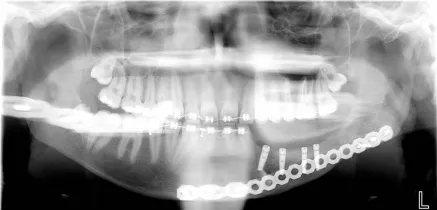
4 dental implants positioned at 9 month follow up after
tumor resection in order to reconstitute function and aesthetic of the
left mandible area.
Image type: radiology (x_ray)